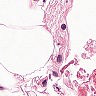
Metastatic tissue present: no